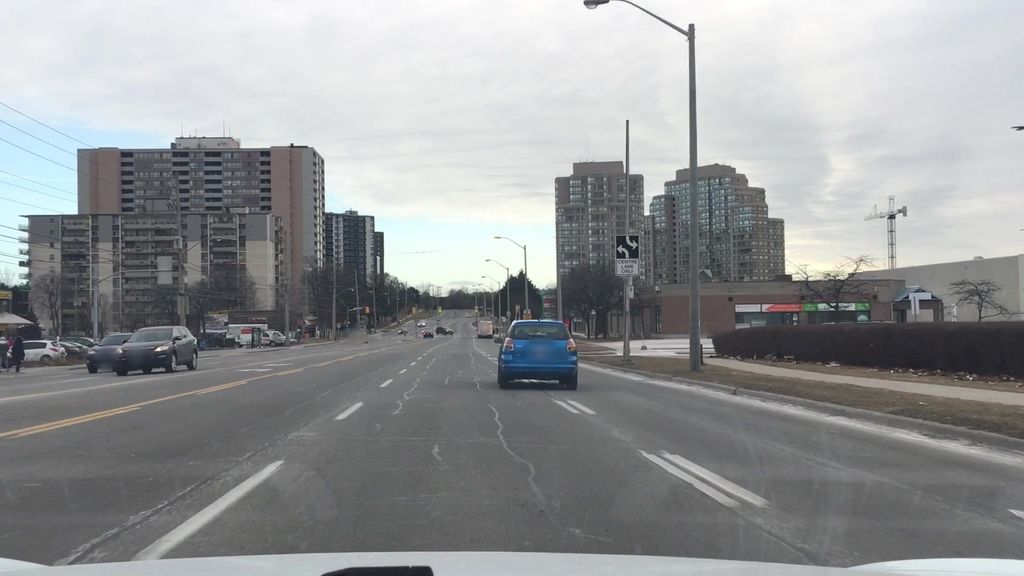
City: toronto